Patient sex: M
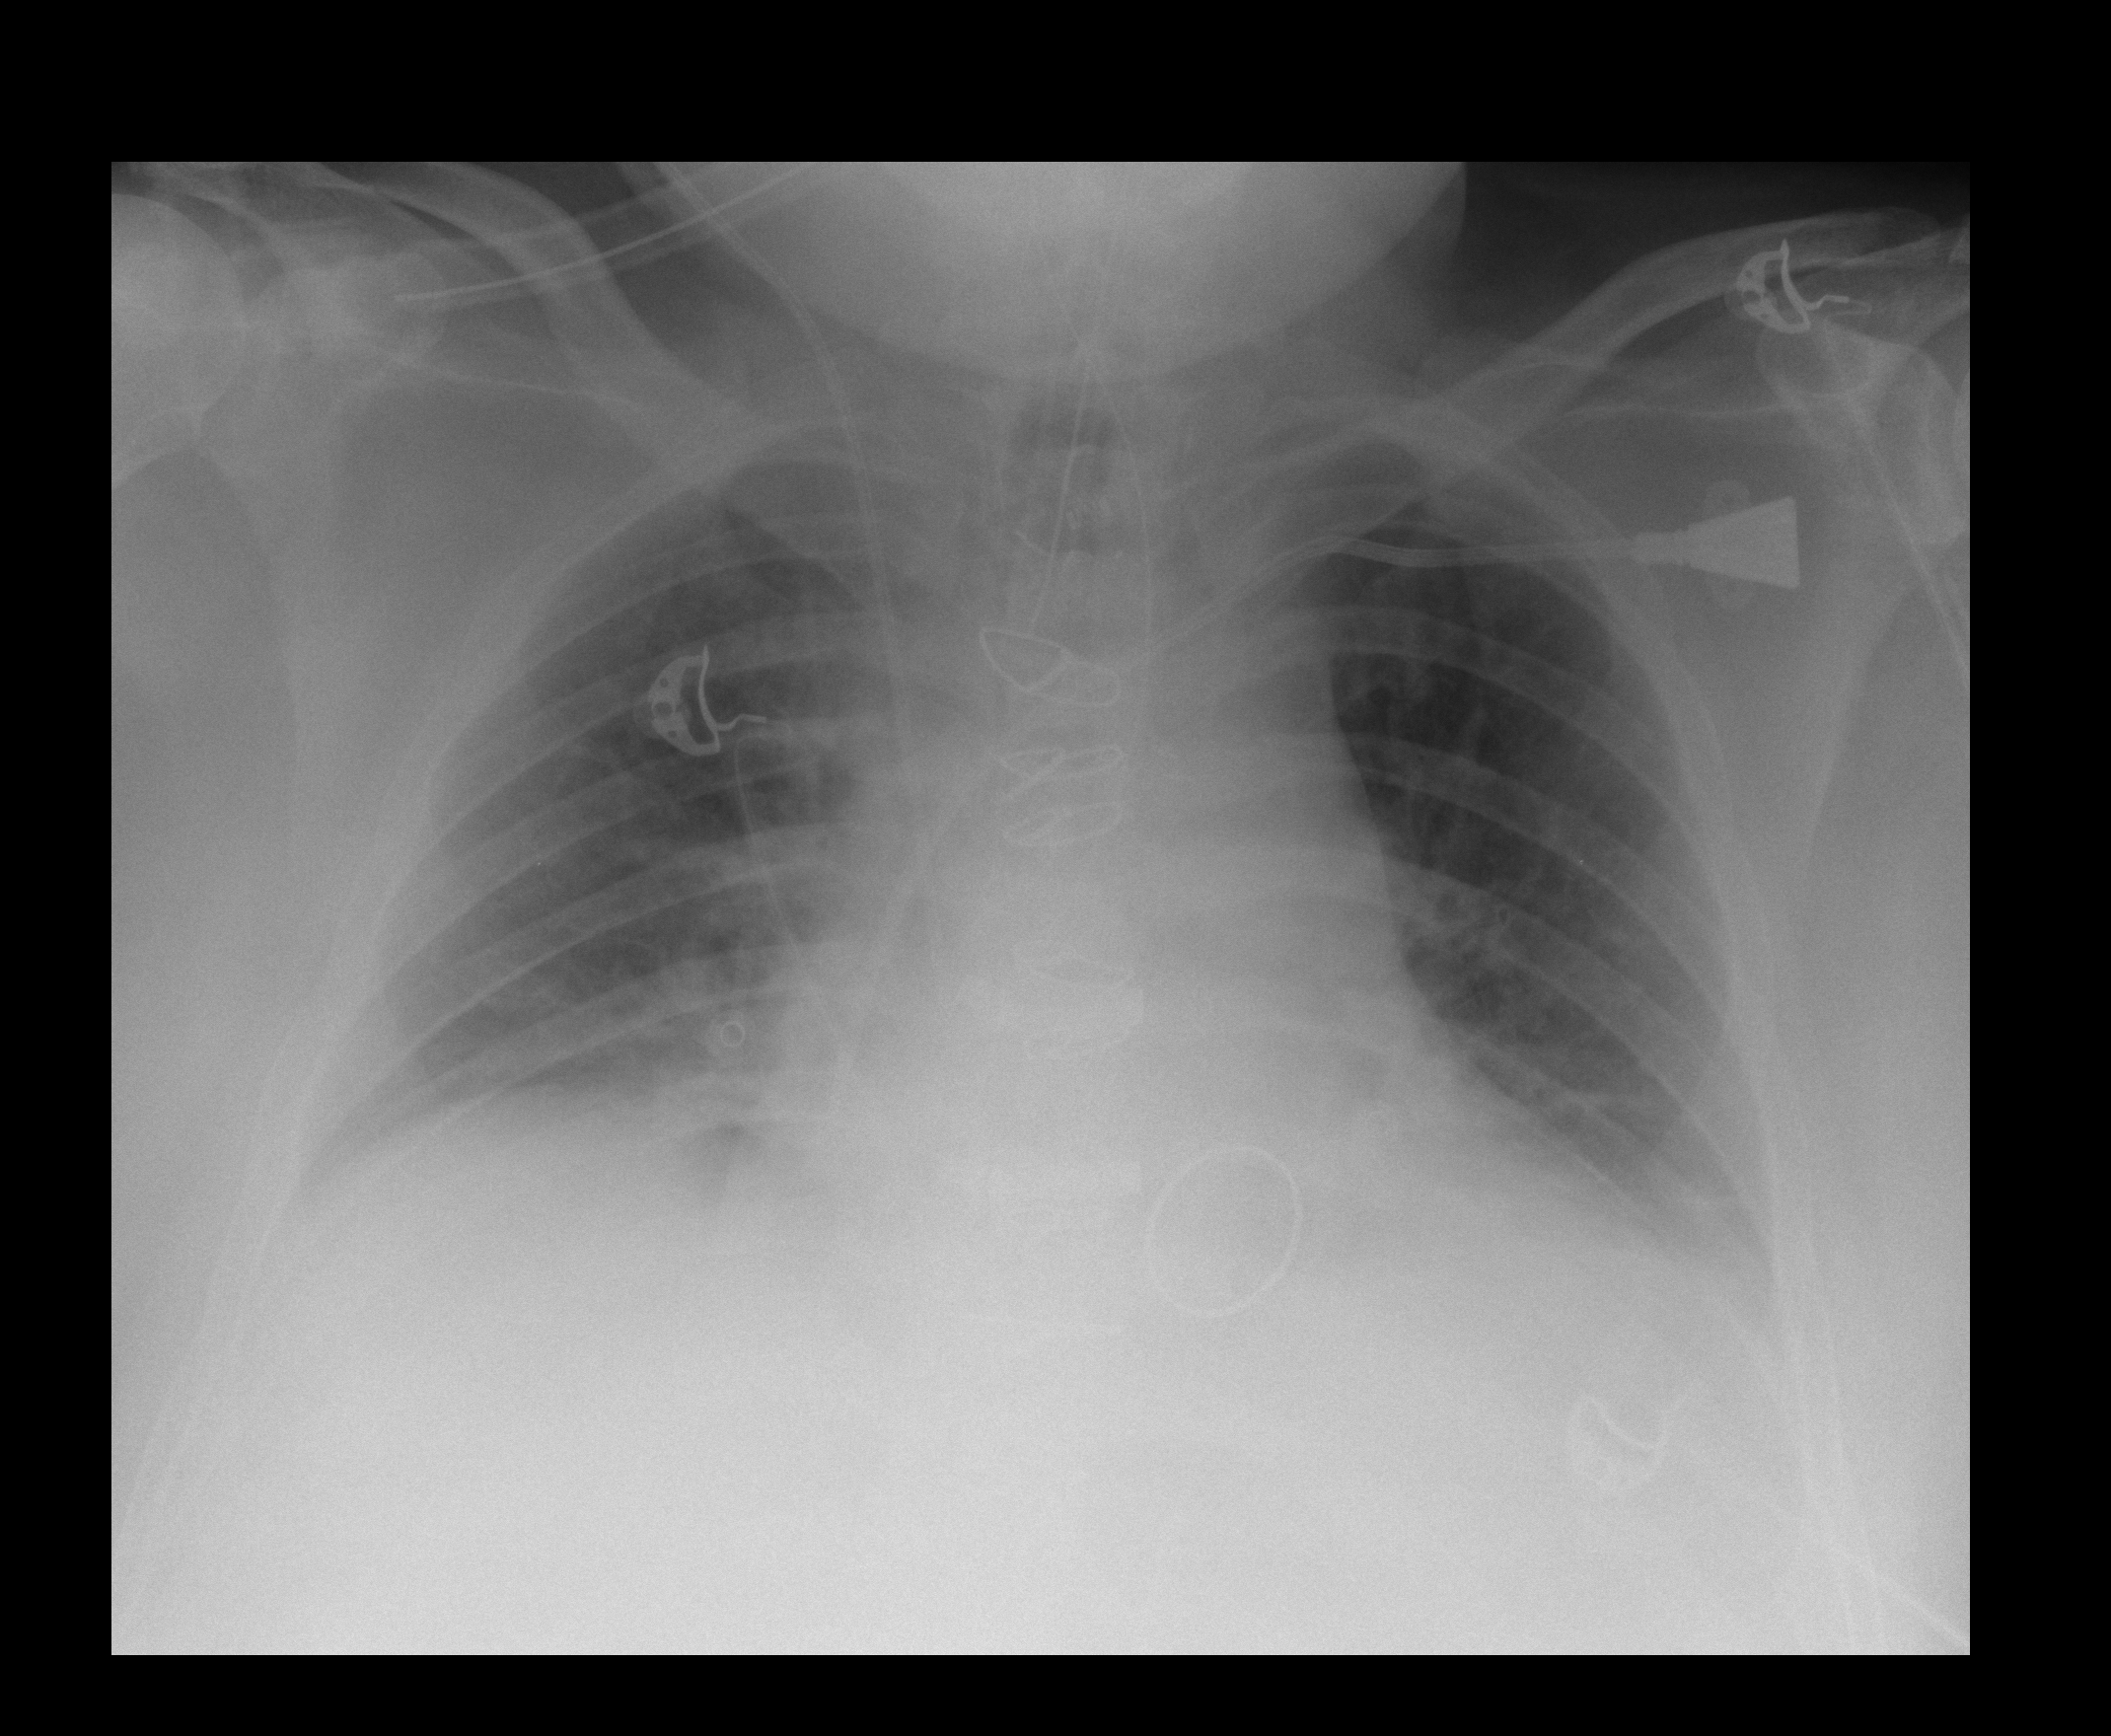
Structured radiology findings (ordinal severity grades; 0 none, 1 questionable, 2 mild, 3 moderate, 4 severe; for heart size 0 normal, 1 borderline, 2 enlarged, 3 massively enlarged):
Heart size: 2
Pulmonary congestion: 0
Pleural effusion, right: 0
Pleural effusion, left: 1
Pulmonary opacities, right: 0
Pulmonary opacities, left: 0
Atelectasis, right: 2
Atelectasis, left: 2